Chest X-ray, PA view. Patient: 37 years old, sex F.
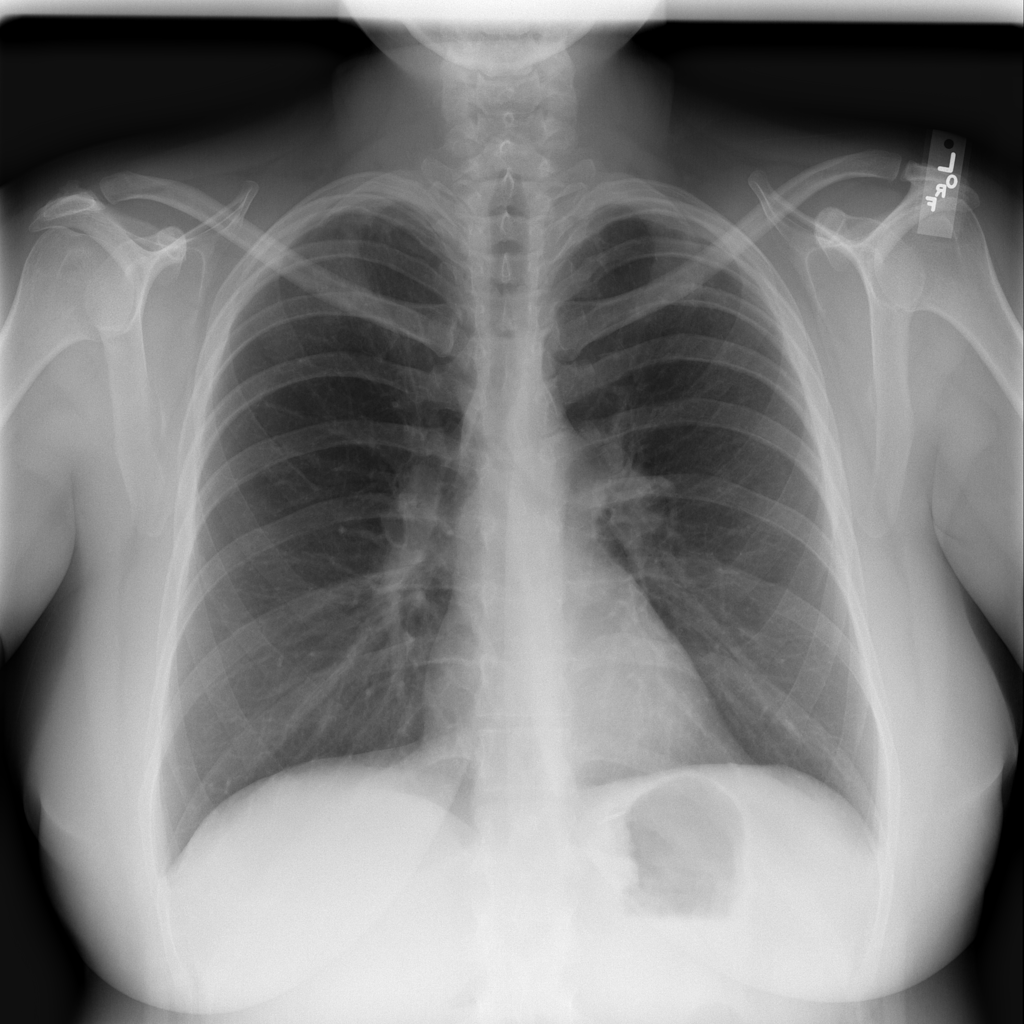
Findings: No Finding